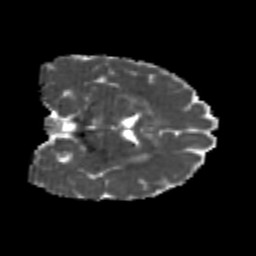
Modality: MD
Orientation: coronal
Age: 23
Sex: female
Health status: healthy
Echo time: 0.074 s